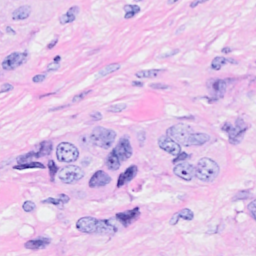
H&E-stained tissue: Breast